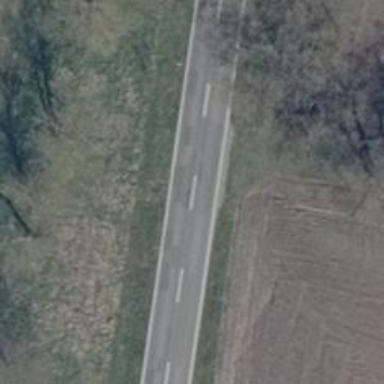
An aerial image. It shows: Secondary road with asphalt surface.